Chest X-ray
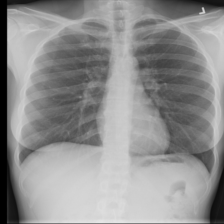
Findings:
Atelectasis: negative
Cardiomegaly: negative
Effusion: negative
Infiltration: negative
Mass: negative
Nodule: negative
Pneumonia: negative
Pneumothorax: negative
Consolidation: negative
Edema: negative
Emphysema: negative
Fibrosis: negative
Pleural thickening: negative
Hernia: negative